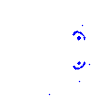
Particle: proton